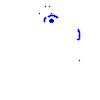
Particle: proton